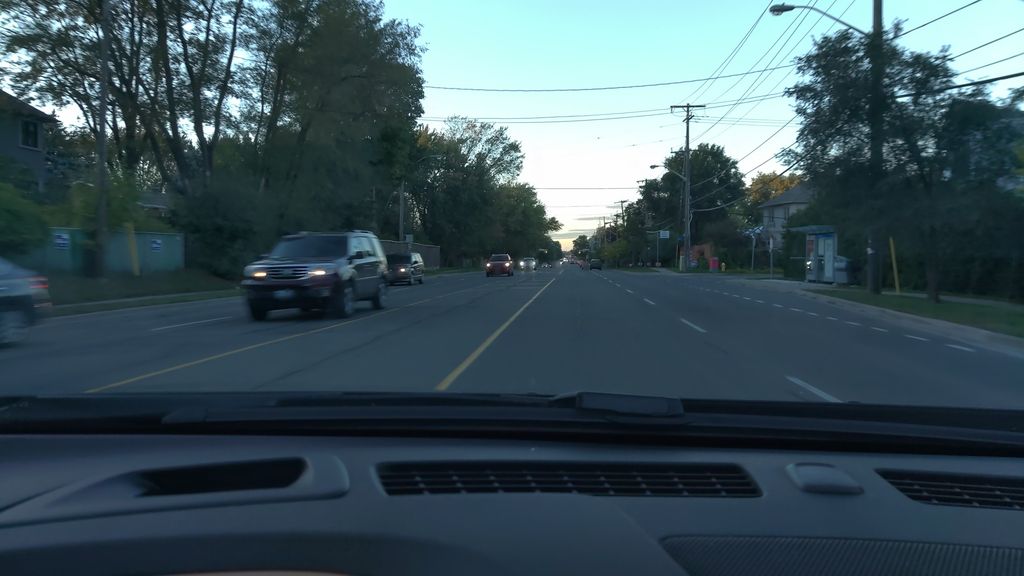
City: toronto